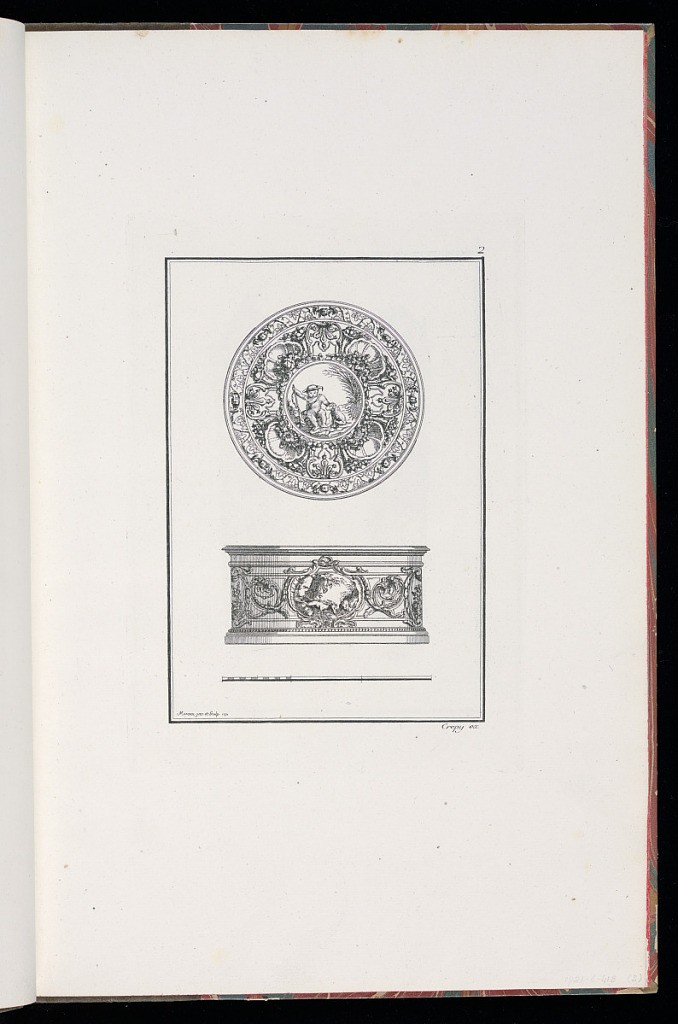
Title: Snuffbox Design
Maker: Pierre Moreau, French, 1722 – 1798
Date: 1771
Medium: Etching and engraving on laid paper
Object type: Print
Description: A design for a round snuffbox with rococo motifs. Above, a view of the lid with a central roundel scene with a putto sitting in a landscape with a dog surrounded by two repeating patterns of shells, feathers, fleurons, leaves, ribbons, cornucopias, and festoons of flowers. Below, a view of the side of the box with an oval cartouche featuring a hunting scene with animals in a landscape, framed by shells, scrolling foliage, fleurons, rinceaux and pearl motifs. There is an unnumbered scale below. The plate is numbered, signed, and dated.